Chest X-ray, PA view. Patient: 24 years old, sex M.
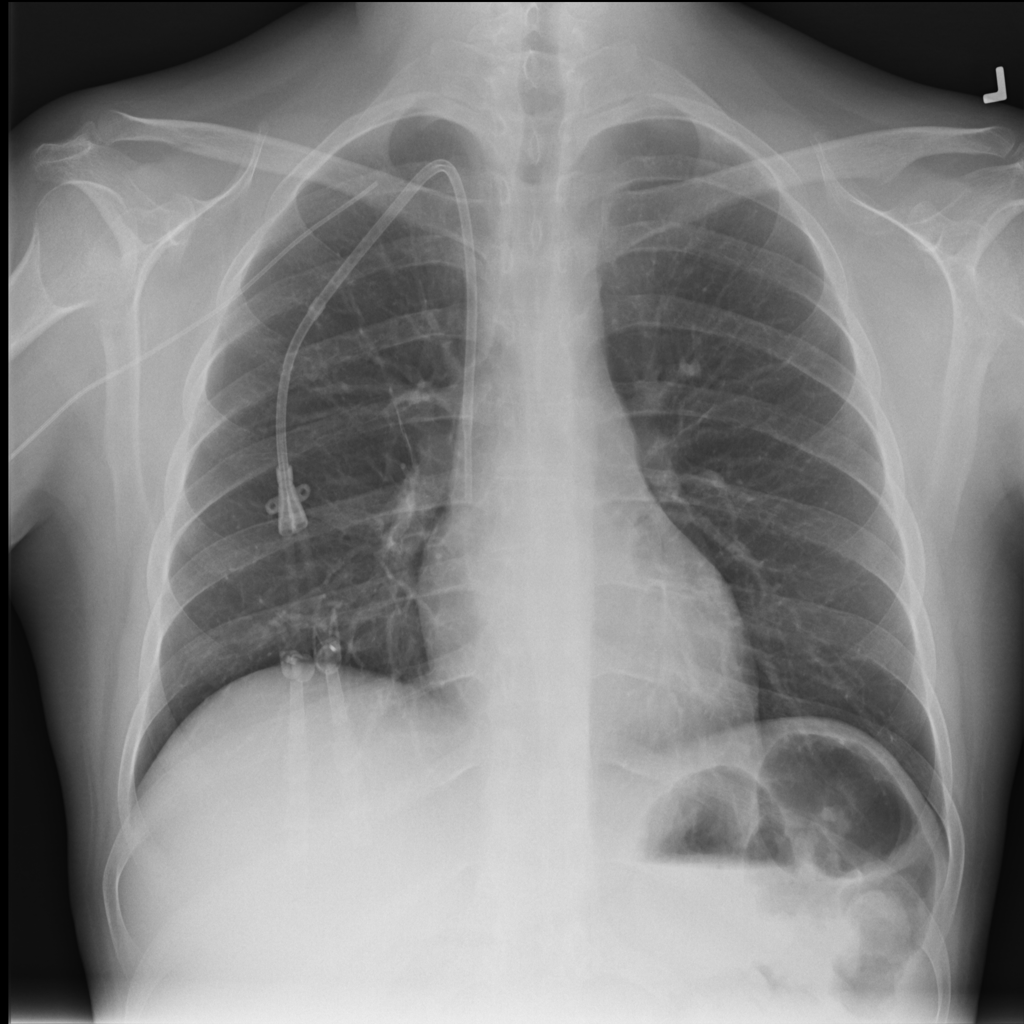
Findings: Atelectasis